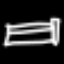
Label: bed